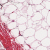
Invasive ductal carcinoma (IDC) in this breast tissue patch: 0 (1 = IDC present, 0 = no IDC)